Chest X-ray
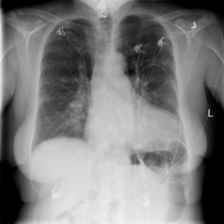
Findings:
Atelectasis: negative
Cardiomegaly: positive
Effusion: negative
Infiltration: negative
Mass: negative
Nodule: negative
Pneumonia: negative
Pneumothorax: negative
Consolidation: negative
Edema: negative
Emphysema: negative
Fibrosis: negative
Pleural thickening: negative
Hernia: negative